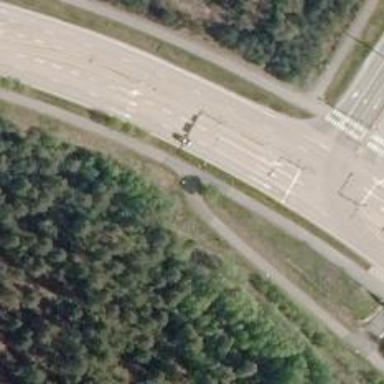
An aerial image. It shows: Asphalt cycleway.